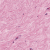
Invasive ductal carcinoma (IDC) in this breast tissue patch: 0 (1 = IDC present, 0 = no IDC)